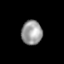
Tissue: skin
Cell type: Epithelial cells
Senescence score: 0.2485
Nuclear area (px): 497
Mean DAPI intensity: 153.65